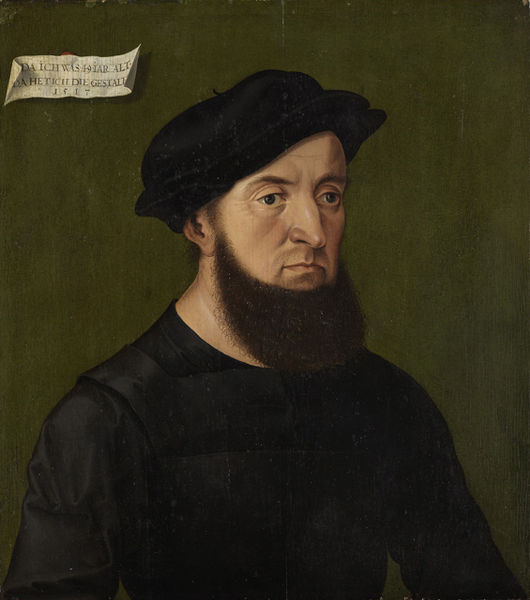
Titel: Männliches Bildnis
Künstler: Hans Brosamer
Standort: Karlsruhe
Institution: Staatliche Kunsthalle Karlsruhe
Schlagwörter: dunkel, gemälde, kopf, mann, schatten, grün, bar, braun, hintergrund, holz, hut, hüte, kopfbedeckungen, licht, mund, nase, ohr, schwarz, stirn, blick, haube, alt, bart, hemd, jacke, kappe, mütze, mützen, augen, falten, gesicht, kleidung, kragen, lang, spitze, vollbart, bildnis, hals, herr, portrait, porträt, signatur, auge, gewand, halbfigur, mantel, augenbrauen, brustbild, kinn, lippen, ohren, renaissance, kopfbedeckung, schrift, wangen, papier, man, datierung, mauer, nacken, banner, ernst, inschrift, brauen, maler, robe, deutsch, dreiviertelansicht, dreiviertelprofil, jahreszahl, kinnbart, oberkörper, selbstporträt, abbild, gestalt, zettel, kontur, künstler, text, buchstaben, kardinal, ritter, rüstung, portrai, tracht, talar, barett, selbstportrait, handwerker, halbprofil, kraus, versonnen, mönch, luther, edelmann, grü, altdeutsch, notiz, schwrz, schriftband, süddeutsch, holbein, auftrag, schwarzes gewand, hellhäutig, cranach, nordalpin, unzufrieden, baret, grüner hintergrund, altersangabe, schwarze augen, traurug, stirn#, portrain, 1517, barf, göemälde, 49 jahre alt, franzosen hut, dreiviertelansiciht, abild